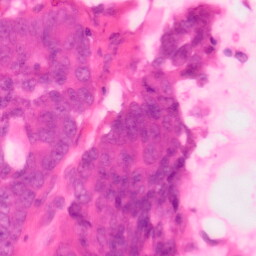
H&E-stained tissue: Colon